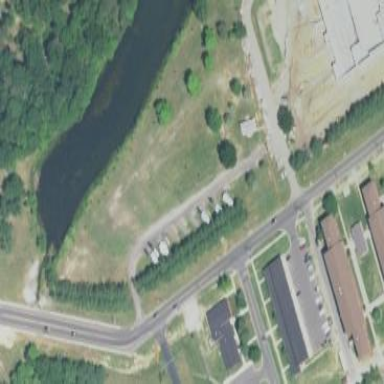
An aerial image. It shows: Caravan site with sanitary dump station available.